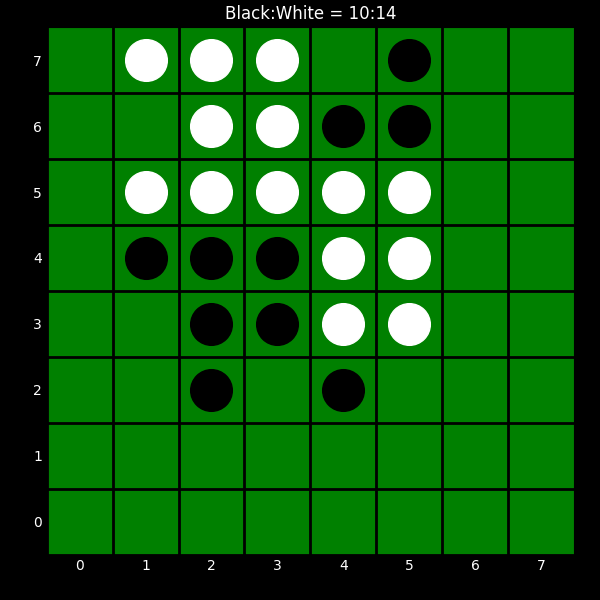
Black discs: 10
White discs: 14